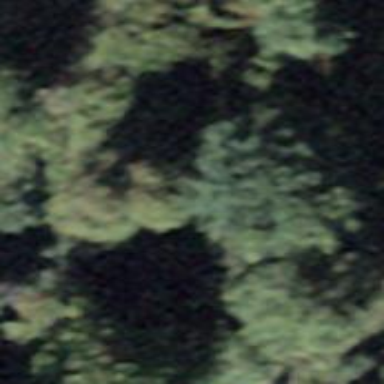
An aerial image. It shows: Forest area.